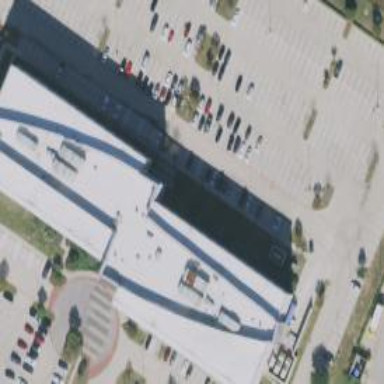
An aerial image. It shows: Office building.